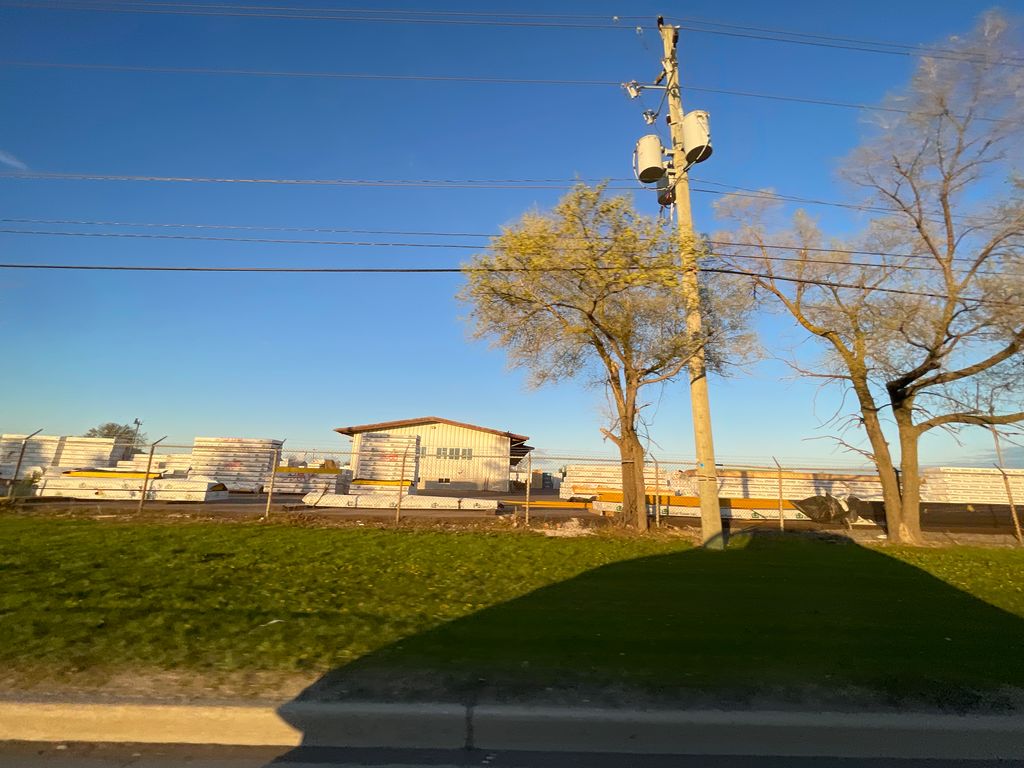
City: kitchener-waterloo